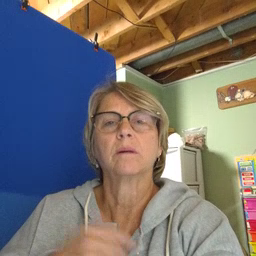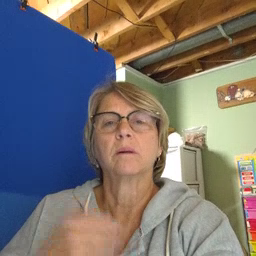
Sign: toy